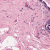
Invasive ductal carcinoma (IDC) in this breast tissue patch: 0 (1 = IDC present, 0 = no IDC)